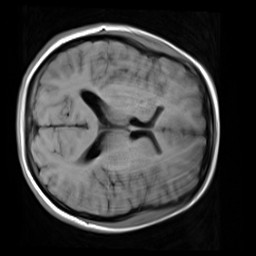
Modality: T1w
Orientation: axial
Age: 22
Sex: female
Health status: healthy
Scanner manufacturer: siemens
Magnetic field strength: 3 T
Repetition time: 4.1 s
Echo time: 0.0085 s